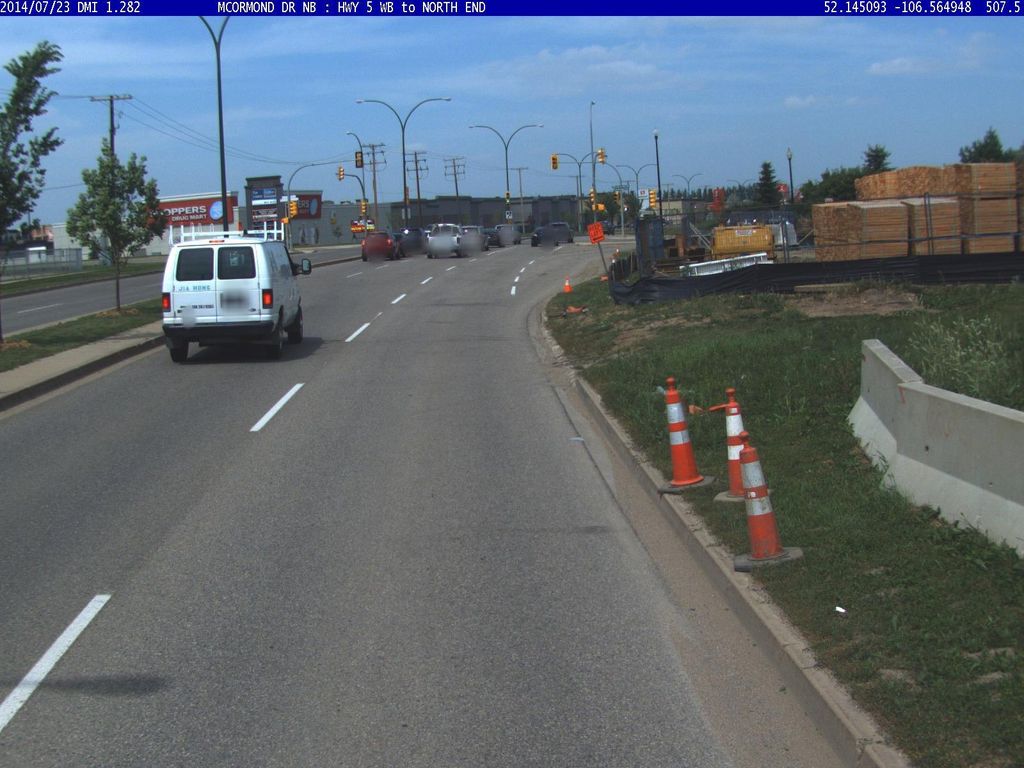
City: saskatoon